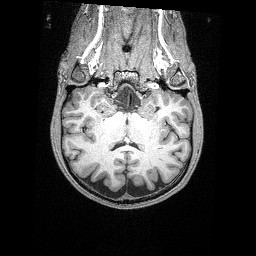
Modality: T1w
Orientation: sagittal
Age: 26
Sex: male
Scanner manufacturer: siemens
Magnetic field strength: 3 T
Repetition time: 2.4 s
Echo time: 0.03 s